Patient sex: M
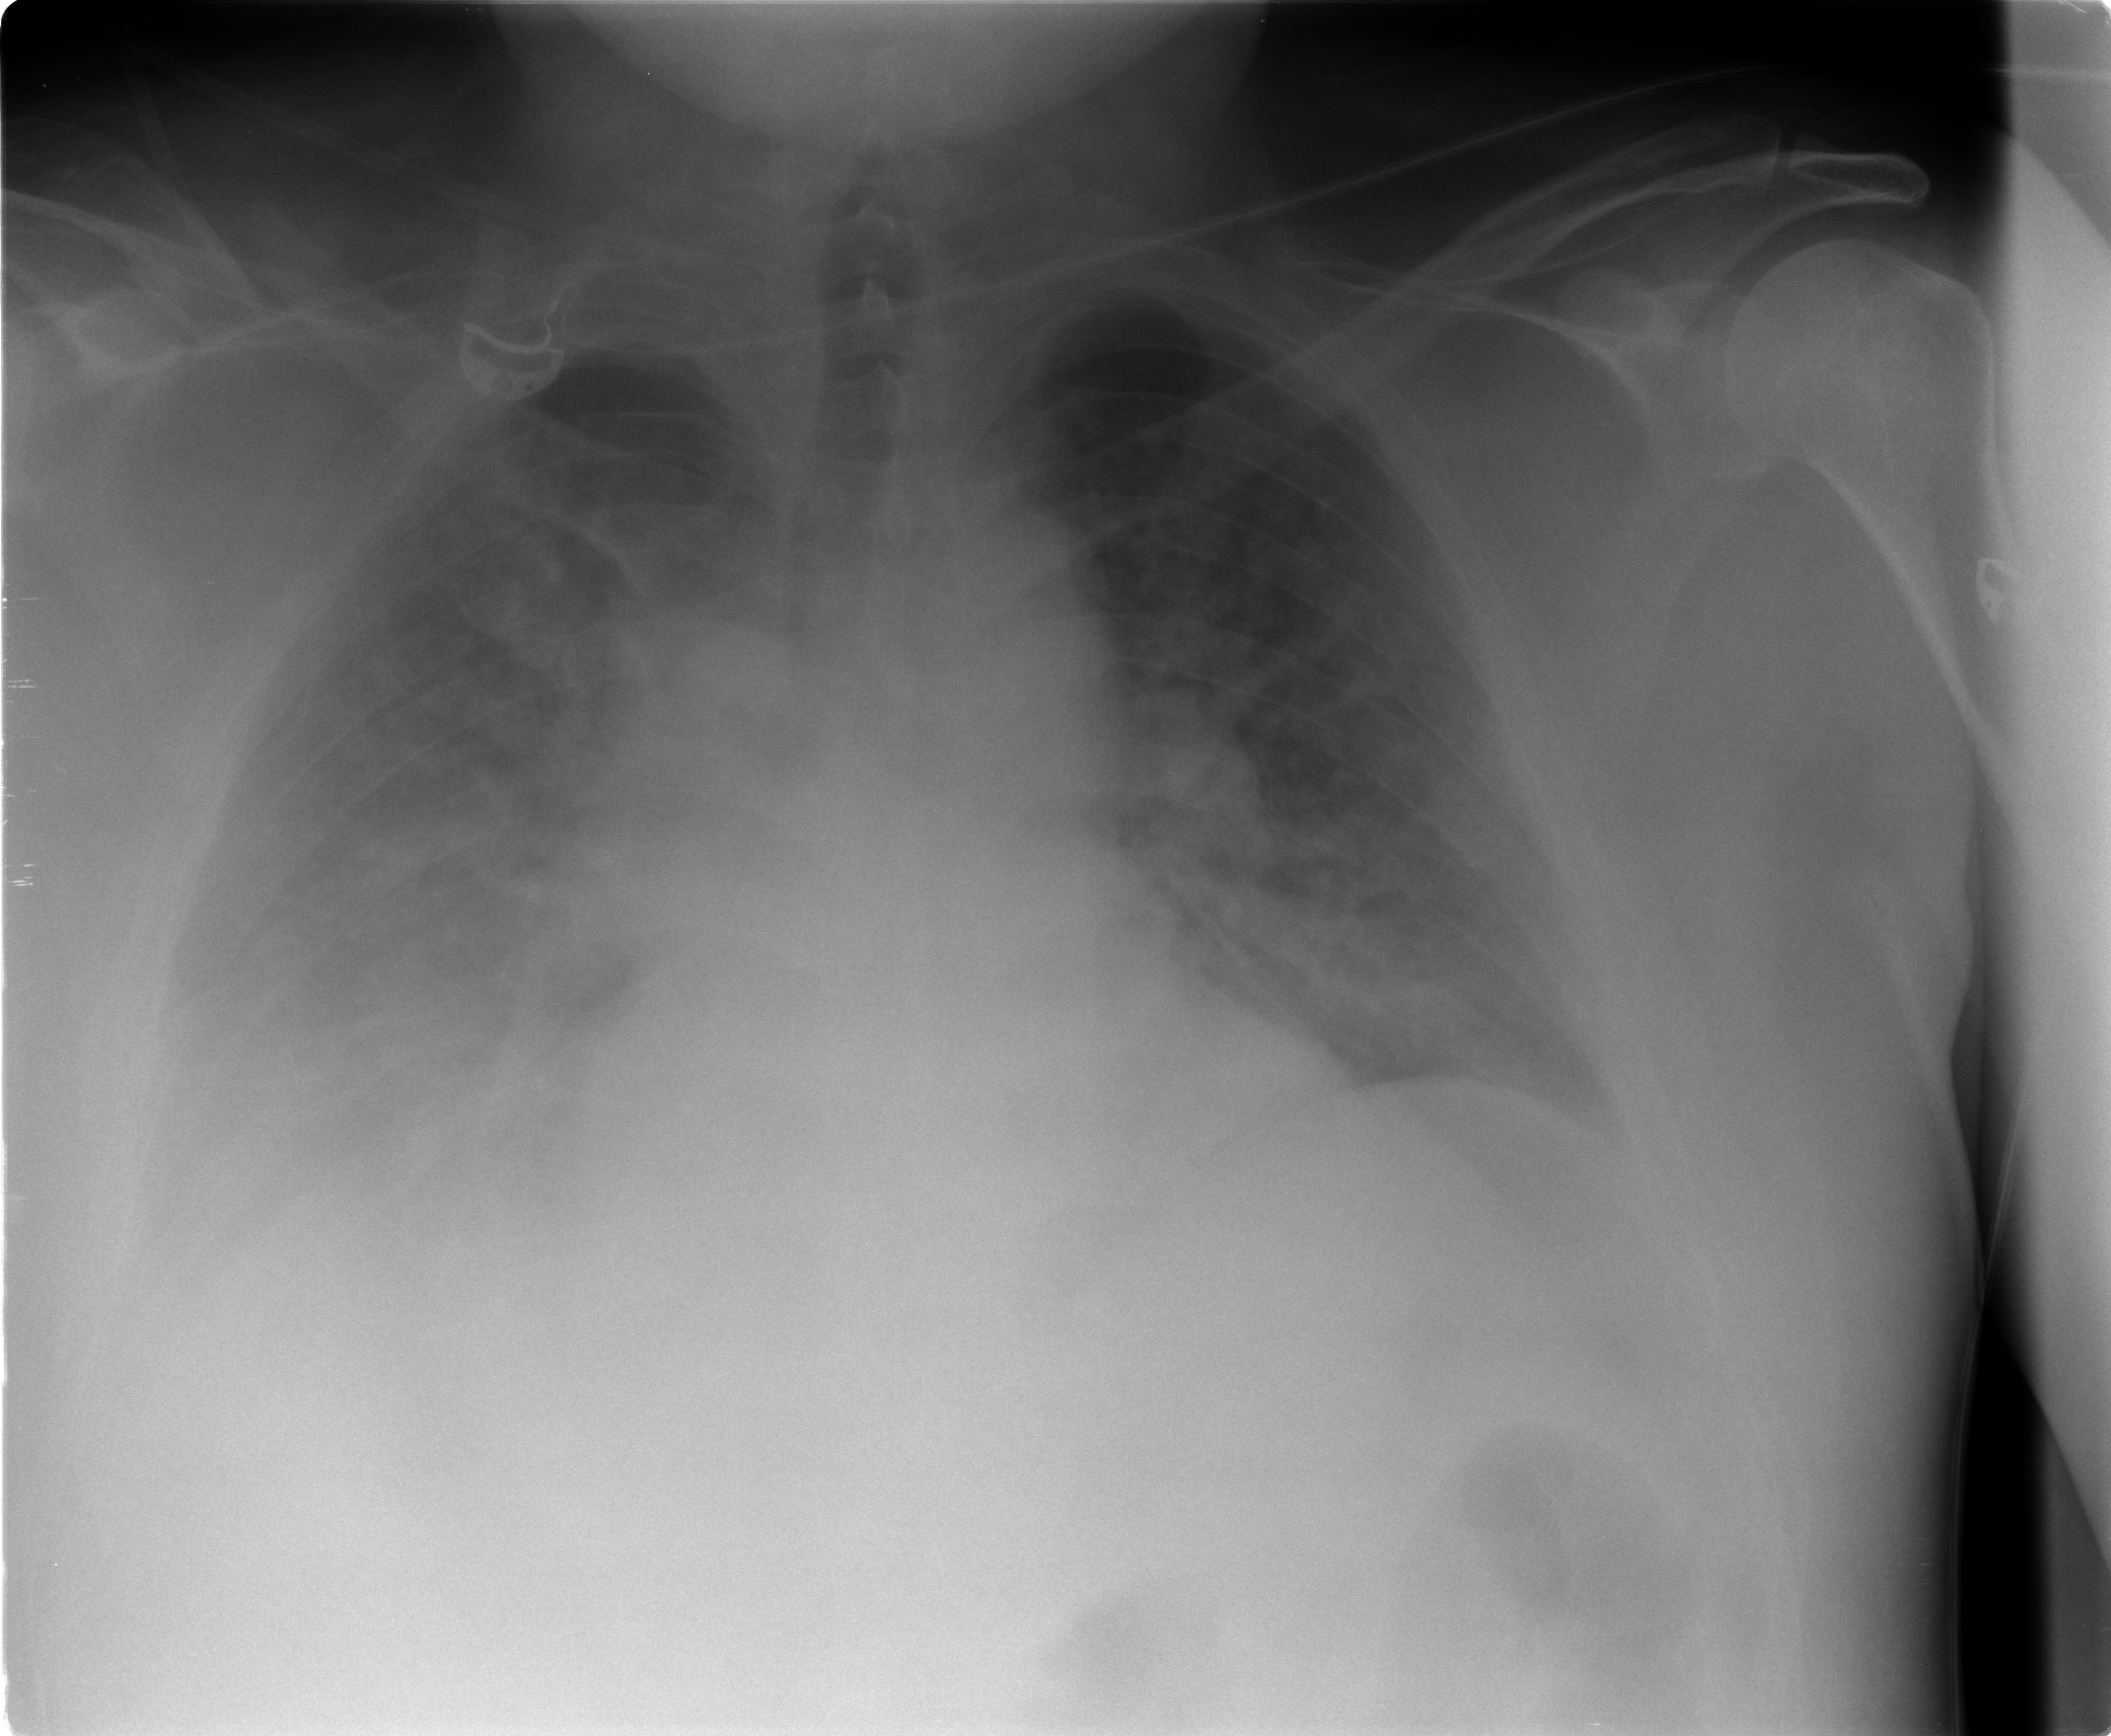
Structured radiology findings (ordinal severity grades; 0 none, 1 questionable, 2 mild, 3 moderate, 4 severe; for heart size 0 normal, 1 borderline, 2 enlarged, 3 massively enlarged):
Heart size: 2
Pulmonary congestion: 3
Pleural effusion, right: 3
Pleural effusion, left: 1
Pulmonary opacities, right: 3
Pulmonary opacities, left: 0
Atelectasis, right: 3
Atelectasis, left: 3